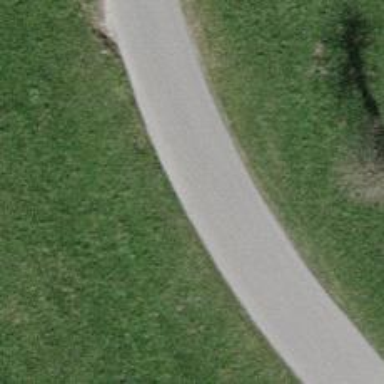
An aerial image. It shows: Unclassified road with asphalt surface.